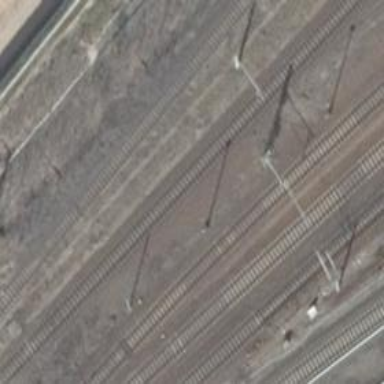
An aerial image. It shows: Rail siding with electrified contact lines for trains.